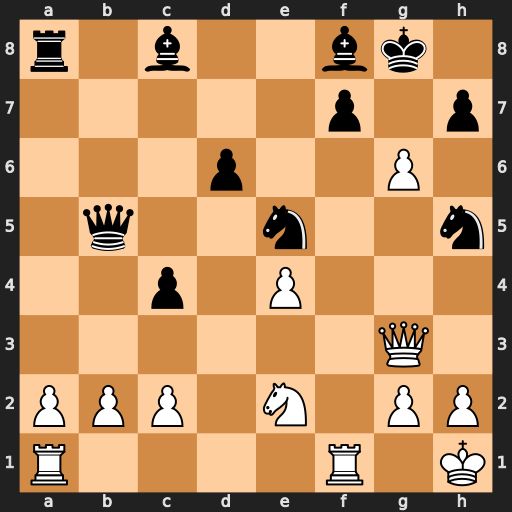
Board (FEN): r1b2bk1/5p1p/3p2P1/1q2n2n/2p1P3/6Q1/PPP1N1PP/R4R1K
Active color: w
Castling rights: -
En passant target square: -
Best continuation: gxf7+ Kh8 Qg8#